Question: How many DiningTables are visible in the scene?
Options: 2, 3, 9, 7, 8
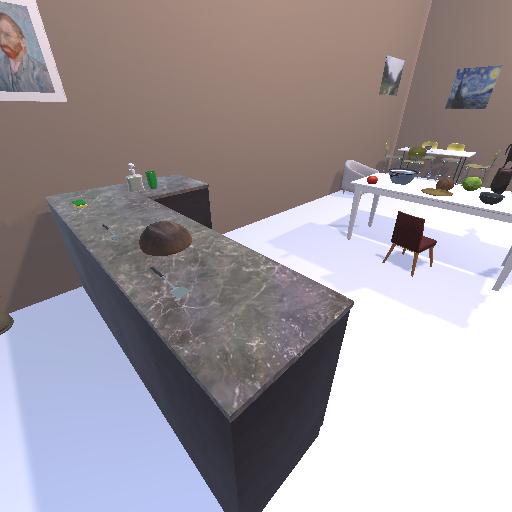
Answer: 2